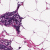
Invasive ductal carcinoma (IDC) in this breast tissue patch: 0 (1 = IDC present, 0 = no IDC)